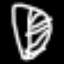
Label: leaf